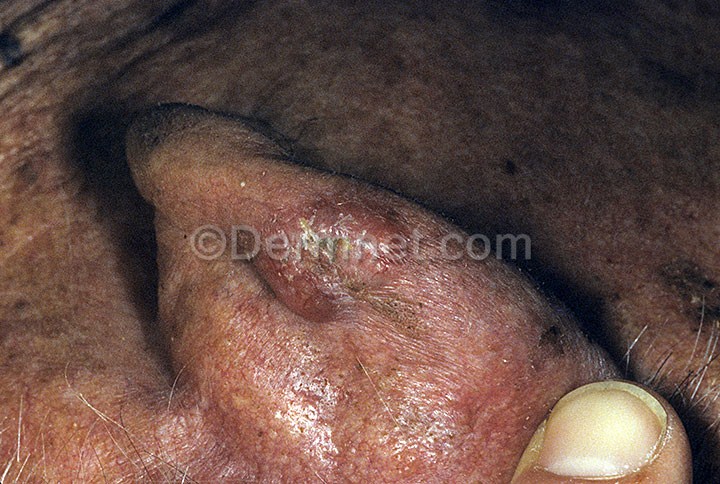
Disease: Actinic Keratosis Basal Cell Carcinoma and other Malignant Lesions